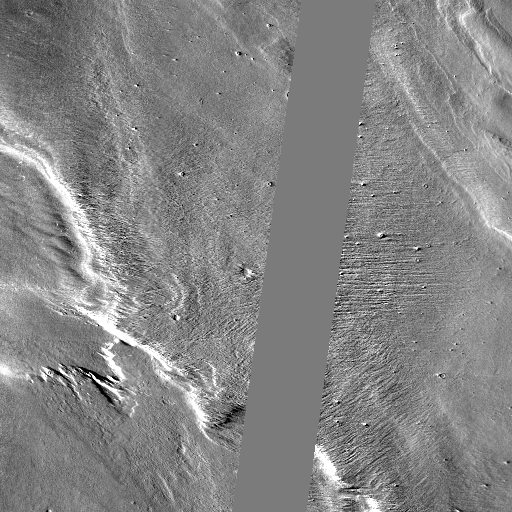
Crater classes present: Background, Other